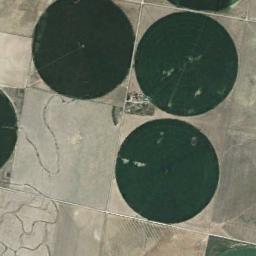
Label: circular_farmland